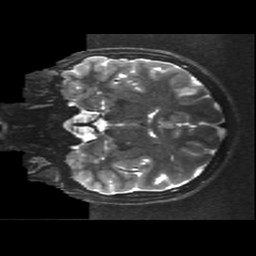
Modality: T2w
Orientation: coronal
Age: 15
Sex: male
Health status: ill
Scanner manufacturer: ge
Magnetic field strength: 3 T
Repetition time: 7.5 s
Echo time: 0.1015 s